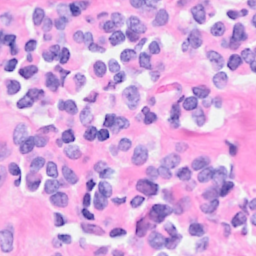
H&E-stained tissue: Breast